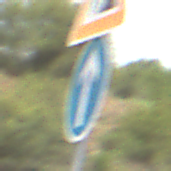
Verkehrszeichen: VorgeschriebeneFahrtrichtungGeradeaus
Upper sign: Arbeitsstelle
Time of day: Midday
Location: Outdoor (Nature)
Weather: PartlyCloudy
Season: NotSpecified
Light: Natural